Question: I'm trying to draw table having 3 rows.
First row should have month name, second - number of day in month and third day of week.
Something like this:

I managed to do something that looks like this, but only for 2013. What I would like to get custom table for specific time period.
So if I specify that I want table from 2013-01-15 to 2013-02-10 then it will have 27 columns in second and third row and 2 in first (with correct rowspan).
This is what I have right now: <URL>
This is my code for table generation for current year:
'''
var monthNames = ["January", "February", "March", "April", "May", "June", "July", "August", "September", "October", "November", "December"];
var monthDays = [31, 28, 31, 30, 31, 30, 31, 31, 30, 31, 30, 31];
var dayNames = ["Mo", "Tu", "We", "Th", "Fr", "Sa", "Sn"];
var months = '';
for (var i = 0; i < monthNames.length; i++) {
months += '<td colspan="' + monthDays[i] + '">' + monthNames[i] + '</td>';
}
$('tr#months').html(months);
var numbers = '';
var counter = 1;
var month = 0;
for (i = 0; i < 365; i++) {
numbers += '<td>' + counter + '</td>';
counter++;
if (counter > monthDays[month]) {
month++;
counter = 1;
}
}
$('tr#numbers').html(numbers);
var days = '';
var day = 0;
for (i = 0; i < 365; i++) {
days += '<td' + (dayNames[day] == 'Sa' || dayNames[day] == 'Sn' ? ' class="weekend"' : '') + '>' + dayNames[day] + '</td>';
day++;
if (day > 6) day = 0;
}
$('tr#days').html(days);
'''
Also I would like it to be as fast as possible, because if for some reason I would need large time period (4 years) I would like it to render fast (even on IE8).
Any advice on how to get this working will help. I've looked at jQuery UI datepicker code, but it is complex and has all features I don't need.
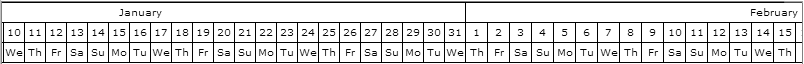
Answer: This is my final solution:
'''
var weekday = ["Su", "Mo", "Tu", "We", "Th", "Fr", "Sa"];
var months = ["Jan", "Feb", "Mar", "Apr", "May", "Jun", "Jul", "Aug", "Sep", "Oct", "Nov", "Dec"];
function renderHead(div, start, end) {
var c_year = start.getFullYear();
var r_year = "<tr>";
var daysInYear = 0;
var c_month = start.getMonth();
var r_month = "<tr>";
var daysInMonth = 0;
var r_days = "<tr>";
var r_days2 = "<tr>";
for (start; start <= end; start.setDate(start.getDate() + 1)) {
if (start.getFullYear() !== c_year) {
r_year += '<td colspan="' + daysInYear + '">' + c_year + '</td>';
c_year = start.getFullYear();
daysInYear = 0;
}
daysInYear++;
if (start.getMonth() !== c_month) {
r_month += '<td colspan="' + daysInMonth + '">' + months[c_month] + '</td>';
c_month = start.getMonth();
daysInMonth = 0;
}
daysInMonth++;
r_days += '<td>' + start.getDate() + '</td>';
r_days2 += '<td>' + weekday[start.getDay()] + '</td>';
}
r_days += "</tr>";
r_days2 += "</tr>";
r_year += '<td colspan="' + (daysInYear) + '">' + c_year + '</td>';
r_year += "</tr>";
r_month += '<td colspan="' + (daysInMonth) + '">' + months[c_month] + '</td>';
r_month += "</tr>";
table = "<table>" + r_year + r_month + r_days + r_days2 + "</table>";
div.html(table);
}
'''
And here is working demo: <URL>